Question: I'm using MergeAdapter to dispaly a List with section headers. This list is displaying fine but sometimes certain things inside the getView method are being triggered when they shouldn't sometimes.
Here's the bit what is triggering.
'''
@Override
public View getView(int position, View convertView, ViewGroup parent)
{
...
try {
JSONObject thisRow = items.get(position);
...
View.OnClickListener myListener = new View.OnClickListener() {
@Override
public void onClick(View view) {
Toast.makeText(getContext(), ID, Toast.LENGTH_SHORT).show();
}
};
JSONObject alterations = thisRow.getJSONArray("alteration").getJSONObject(0);
// This if statement gets trigger when it shouldn't
if (!alterations.getString("text").equals("false")) {
CharSequence currText = time.getText();
time.setText(currText+" vs" +ID);
Log.d("FUApp", "Alterations 'text' isn't false at "+ID);
Button alter = (Button) centreView.findViewById(R.id.is_alt);
String s = String.valueOf(position);
alter.setText(s);
RelativeLayout.LayoutParams lp = new RelativeLayout.LayoutParams(RelativeLayout.LayoutParams.WRAP_CONTENT, RelativeLayout.LayoutParams.WRAP_CONTENT);
alter.setLayoutParams(lp);
alter.setOnClickListener(myListener);
}
...
return centreView;
}
'''
I set a label to dispaly the value of position and here's a screen capture from my app.

As you can see the button is being displayed the position is 43, the button shouldn't be showing there at all.
I'm completely stumped as to why this is happening. Can anyone help me figure this out?
EDIT: It seems to be the if statement is getting triggered on the row what enters the screen when the position (e.g 35) leaves the view. Still not sure how to stop it appearing though yet.
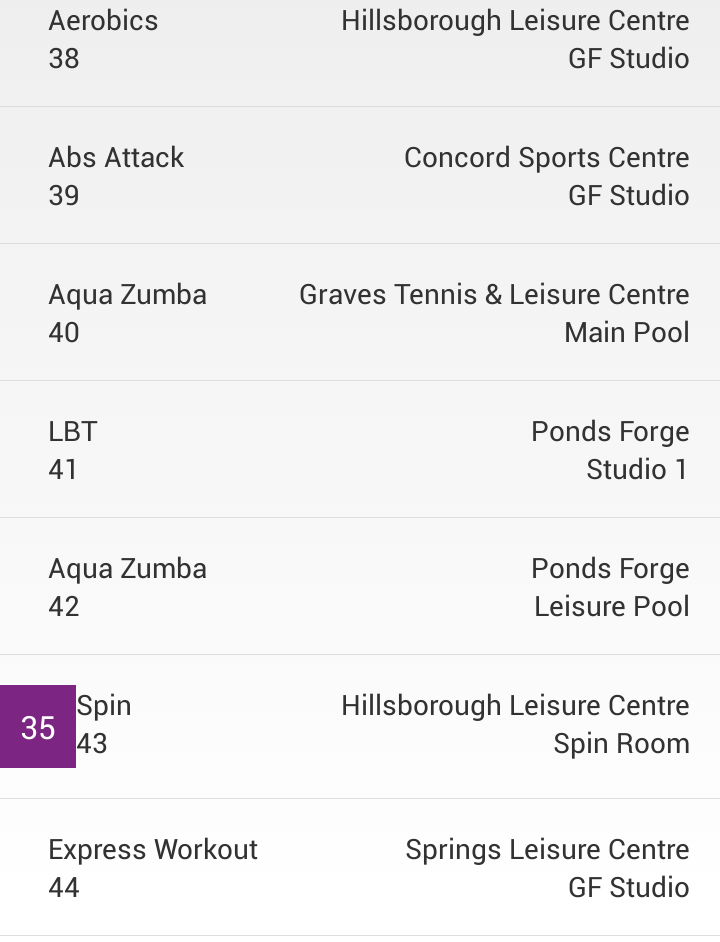
Answer: I deleted my old answer as it wasn't good at all. Caused me problems.
The problem was when the view was being recycled I wasn't resetting the button back to 0dp
I added these lines
'''
Button alter = (Button) centreView.findViewById(R.id.is_alt);
RelativeLayout.LayoutParams lp = new RelativeLayout.LayoutParams(RelativeLayout.LayoutParams.WRAP_CONTENT, 0);
alter.setLayoutParams(lp);
final JSONObject alterations = thisRow.getJSONArray("alteration").getJSONObject(0);
if (!alterations.getString("text").equals("false")) {
'''
And it works as it should now.